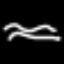
Label: squiggle